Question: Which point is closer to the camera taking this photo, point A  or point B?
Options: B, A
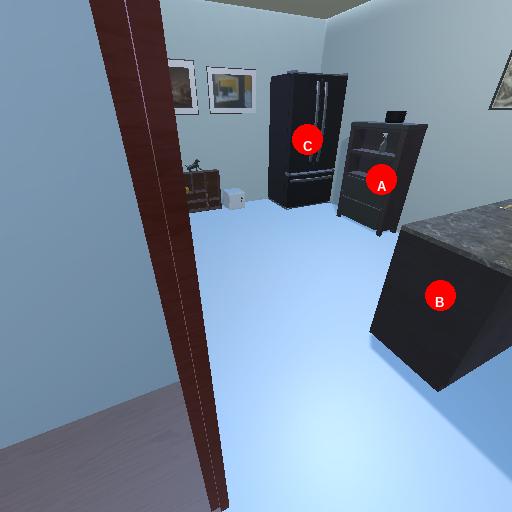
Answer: B